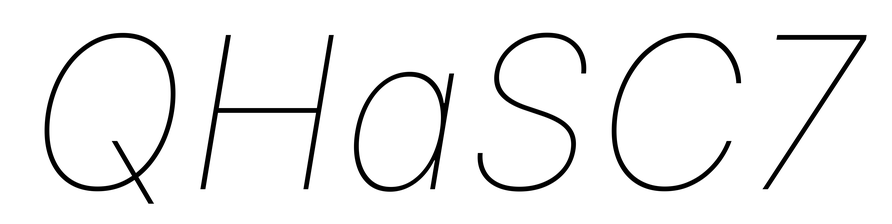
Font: Inter-Italic_Thin_Italic